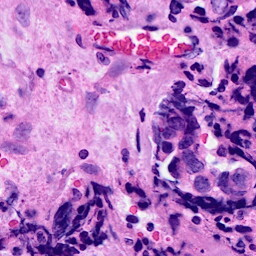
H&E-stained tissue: Breast